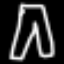
Label: pants